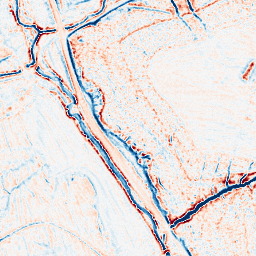
Category: edge_preserving
Decomposition family: bilateral
Decomposition parameters: d: 9
sigma_color: 100
sigma_space: 100
Upsampling method: sinc_hamming
Upsampling parameters: scale: 8
kernel_size: 16
Upsampling scale: 8